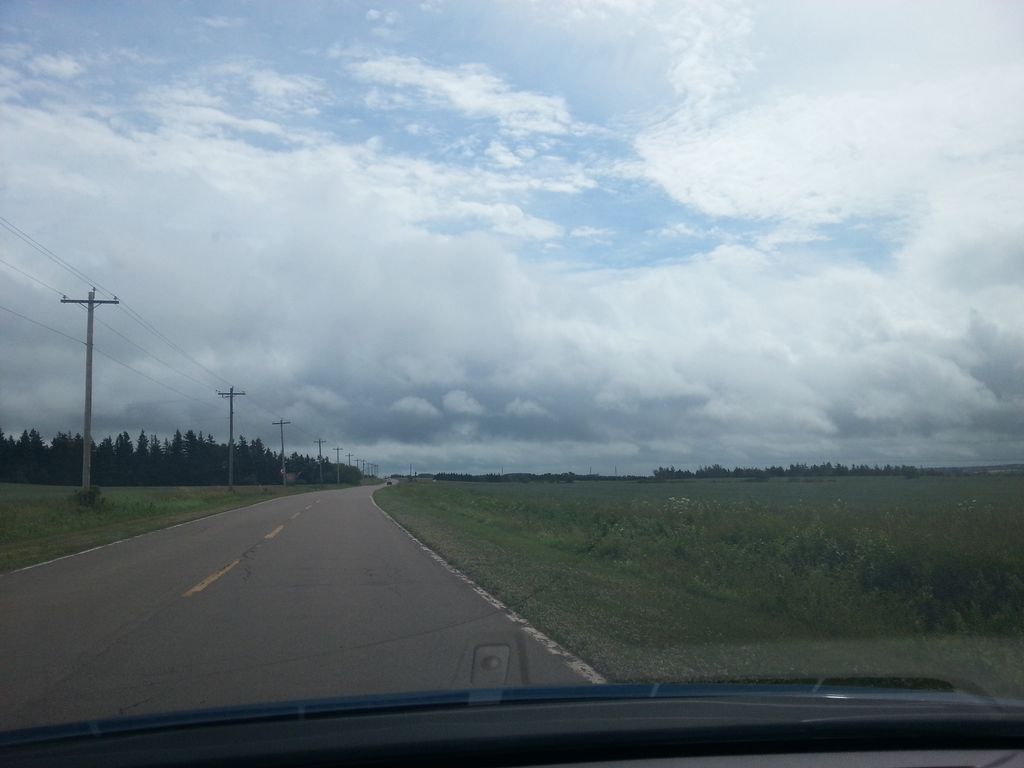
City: charlottetown